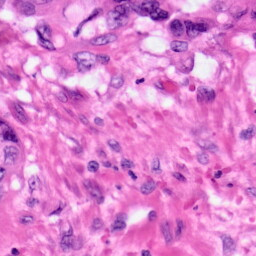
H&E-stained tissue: Pancreatic